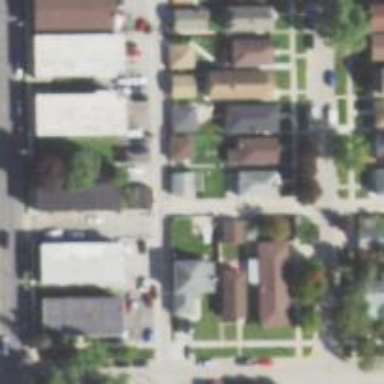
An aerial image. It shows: Alley classified as service road.